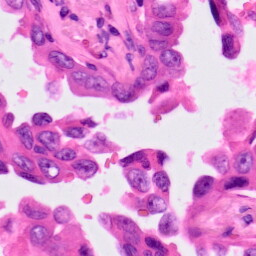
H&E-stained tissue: Lung